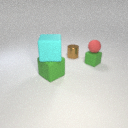
large green rubber cube to the left of small green rubber cube